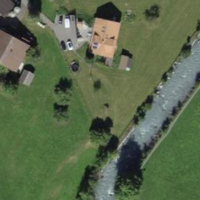
EUNIS habitat code: 55
Species observed at this site:
Symphyotrichum novae-angliae